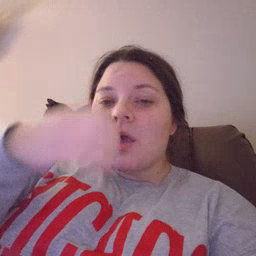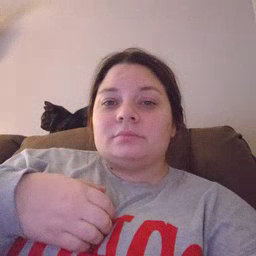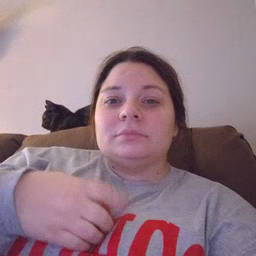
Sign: clown